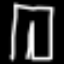
Label: pants